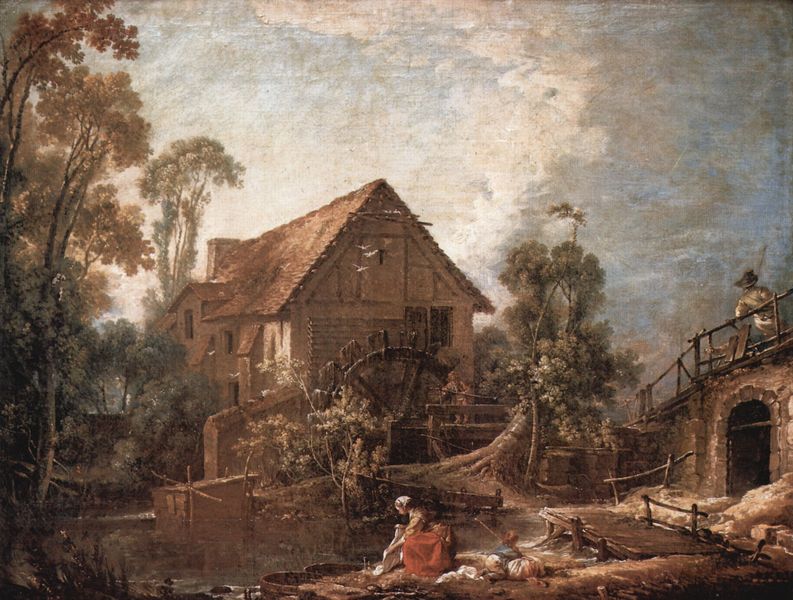
Titel: Die Mühle
Künstler: François Boucher
Standort: Paris
Institution: Musée du Louvre
Schlagwörter: baum, blau, blätter, gemälde, himmel, laub, mann, umhang, wasser, weiß, wolken, bäume, fluss, grün, landschaft, mädchen, ocker, see, teich, ufer, wäsche, bewegung, braun, dunkelbraun, fenster, frau, grau, holz, hut, rücken, strasse, ölbild, dach, gebäude, gras, haus, rot, tuch, weg, wolke, zaun, beige, arm, stein, steine, holland, ast, bach, birke, birken, gräser, mühle, natur, schilf, stamm, vögel, brücke, busch, büsche, gatter, gebüsch, gewässer, pfad, sträucher, haare, realismus, kind, blatt, wald, alltag, arbeit, boot, boote, genre, kahn, kamin, müller, stock, weiher, hellblau, magd, wellen, ruhe, bogen, stab, bäuerin, ernte, nachmittag, giebel, mauer, tag, idylle, kähne, rad, rundbogen, stille, romantik, steg, kopftuch, zopf, detail, durchgang, geländer, stimmung, junge, gehrock, bauer, tor, waschen, eingang, scheune, wasserlauf, idyll, tauben, knien, hausfrau, niederländisch, buchen, kiefer, wanderer, laubbäume, ziegeldach, bachlauf, fachwerk, fachwerkhaus, trog, gaube, bottich, tur, wipfel, armut, baumstumpf, reuse, bauten, holzbalken, mühlrad, wasserrad, holzgeländer, gebälk, olivgrün, dachpfannen, schleuse, wassermühle, begrenzung, bottiche, wäscherin, tröge, lancret, entwurzelt, mühlbach, schaufelrad, moulin, müllerin, salt, coelinblau, troy, weg wurzel, reismühle